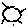
Label: sun